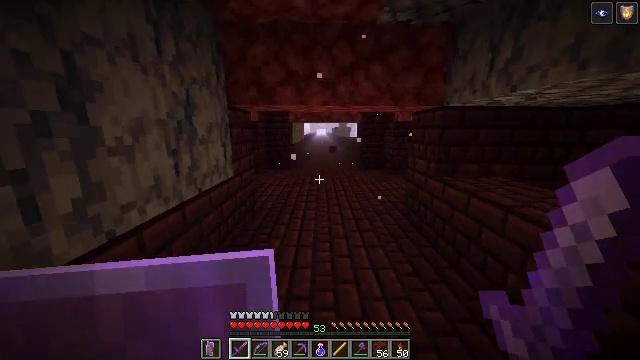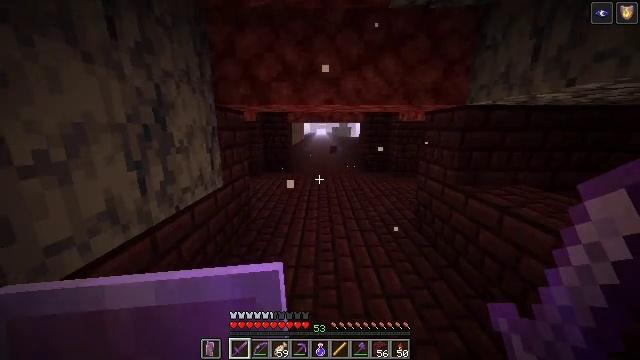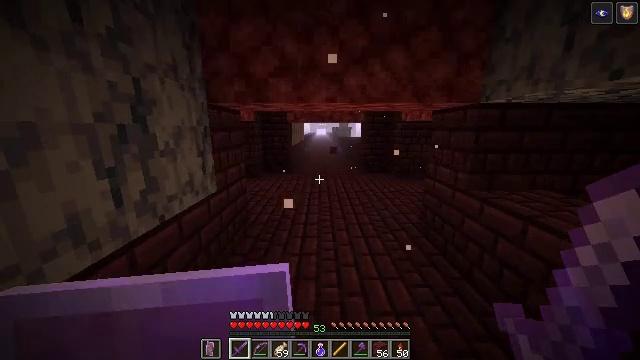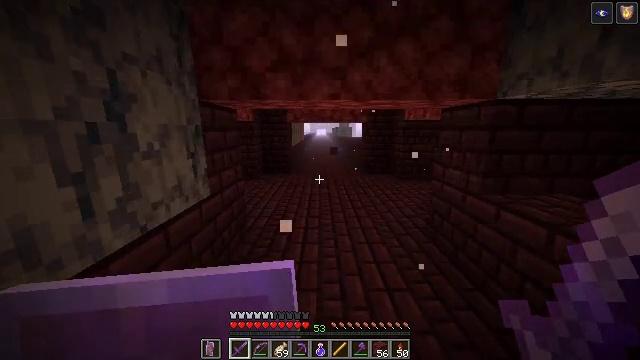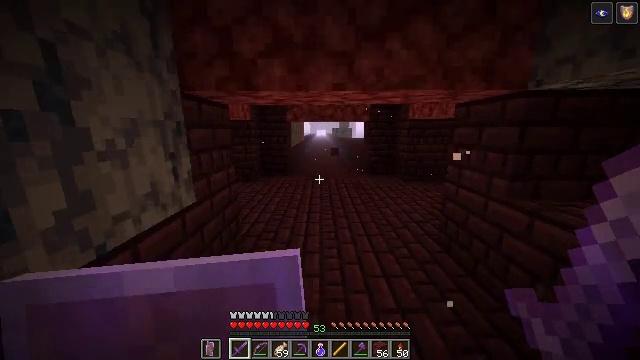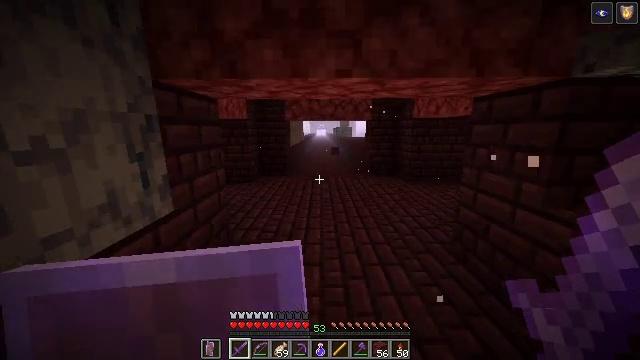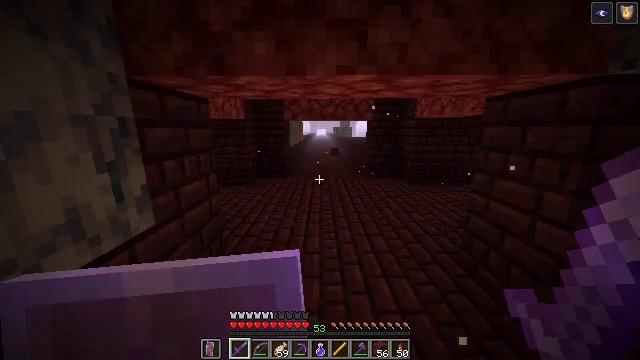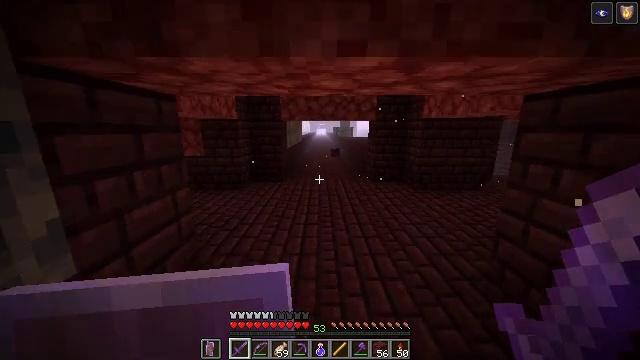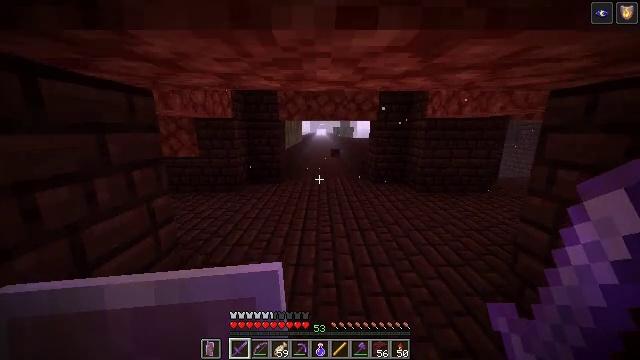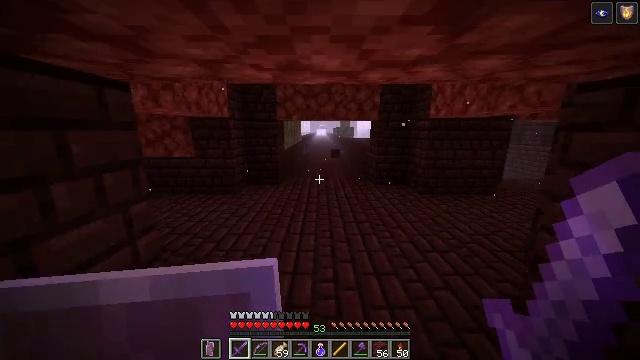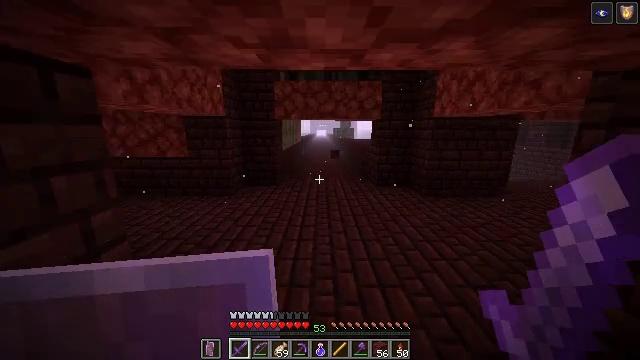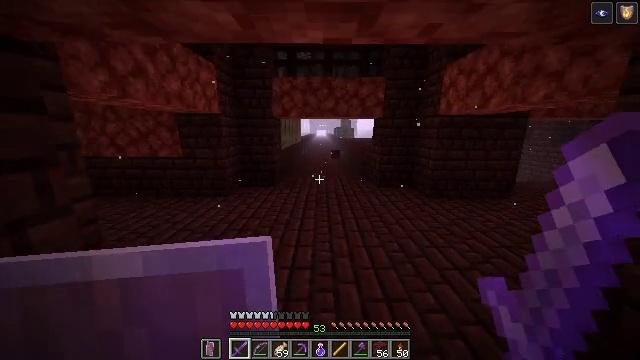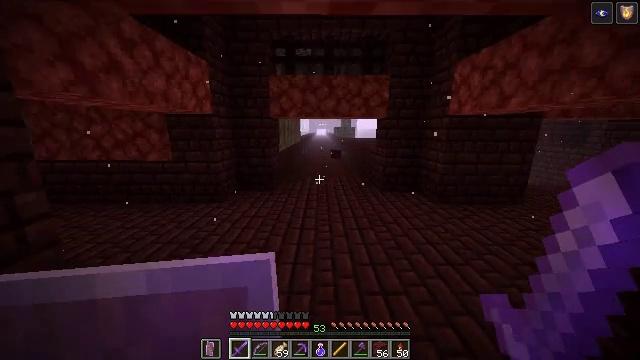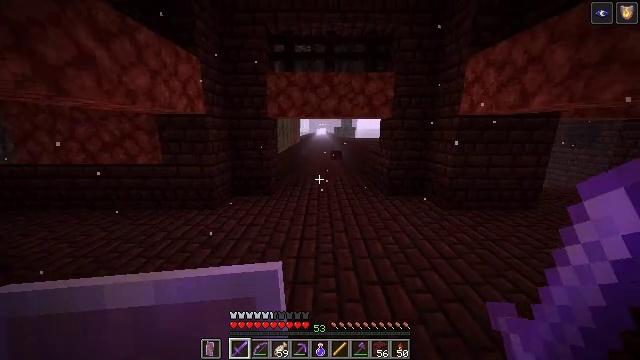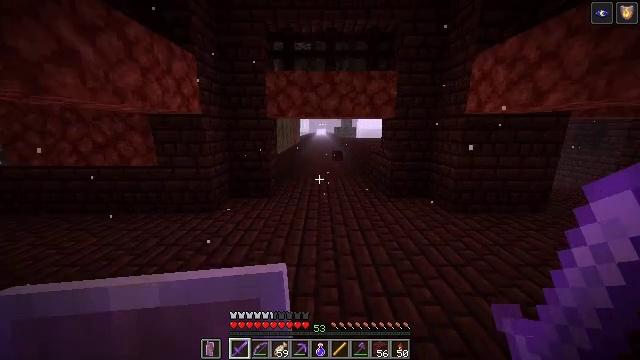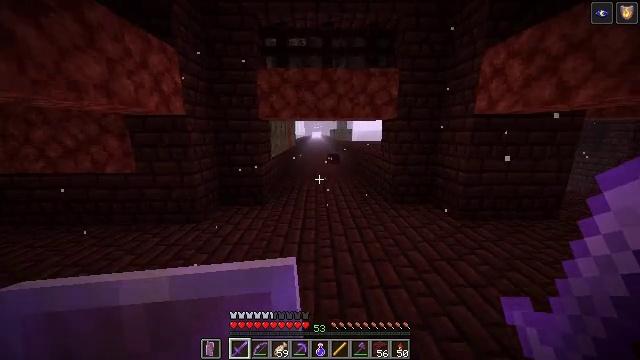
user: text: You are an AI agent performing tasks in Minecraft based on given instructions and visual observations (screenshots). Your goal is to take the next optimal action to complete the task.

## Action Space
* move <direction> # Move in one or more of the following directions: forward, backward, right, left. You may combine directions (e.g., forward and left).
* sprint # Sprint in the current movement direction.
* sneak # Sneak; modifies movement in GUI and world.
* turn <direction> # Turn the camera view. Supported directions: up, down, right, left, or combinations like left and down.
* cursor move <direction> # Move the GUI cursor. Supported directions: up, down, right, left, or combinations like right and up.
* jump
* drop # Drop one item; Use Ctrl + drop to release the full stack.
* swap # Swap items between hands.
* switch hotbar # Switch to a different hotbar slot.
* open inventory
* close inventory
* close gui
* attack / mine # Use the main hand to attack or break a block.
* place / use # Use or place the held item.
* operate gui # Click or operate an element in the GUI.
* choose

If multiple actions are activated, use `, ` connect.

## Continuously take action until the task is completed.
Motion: motion action
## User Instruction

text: Kill a magma cube.
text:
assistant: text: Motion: move forward, sprint
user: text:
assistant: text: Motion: move forward, sprint
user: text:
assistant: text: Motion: move forward, sprint
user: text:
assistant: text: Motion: move forward, sprint
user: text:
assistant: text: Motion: move forward, sprint
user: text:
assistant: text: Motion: move forward, sprint
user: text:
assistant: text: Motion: move forward, sprint
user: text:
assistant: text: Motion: move forward, sprint
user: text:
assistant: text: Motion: move forward, sprint
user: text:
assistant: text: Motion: move forward, sprint
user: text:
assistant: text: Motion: move forward, sprint
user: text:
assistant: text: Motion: move forward, sprint
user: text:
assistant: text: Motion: move forward, sprint
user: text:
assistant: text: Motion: move forward, sprint
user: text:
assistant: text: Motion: move forward, sprint, turn right
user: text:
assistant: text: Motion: move forward, sprint, turn right
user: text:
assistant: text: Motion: move forward, sprint
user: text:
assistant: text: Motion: move forward, sprint
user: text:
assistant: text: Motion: move forward, sprint
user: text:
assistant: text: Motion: move forward, sprint
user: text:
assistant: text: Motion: move forward, sprint
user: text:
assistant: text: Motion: move forward, sprint
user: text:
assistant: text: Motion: move forward, sprint
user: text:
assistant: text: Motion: move forward, sprint
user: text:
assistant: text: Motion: move forward, sprint
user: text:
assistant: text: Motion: move forward, sprint
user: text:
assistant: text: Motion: move forward, sprint
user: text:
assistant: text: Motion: move forward, sprint
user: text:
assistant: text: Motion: move forward, sprint, turn down
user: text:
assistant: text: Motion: move forward, sprint, turn down